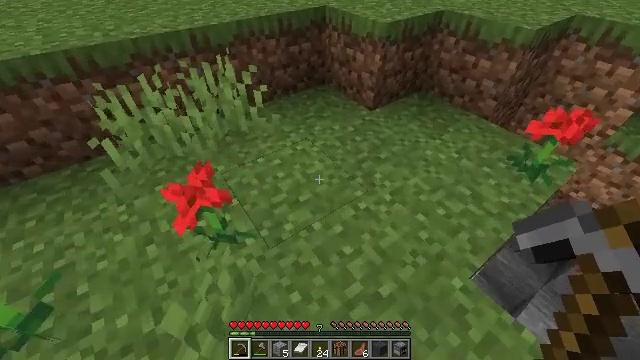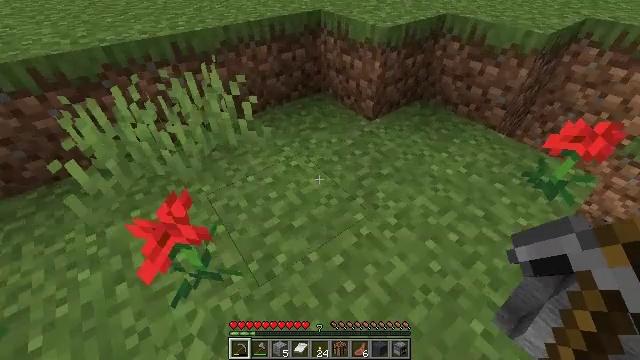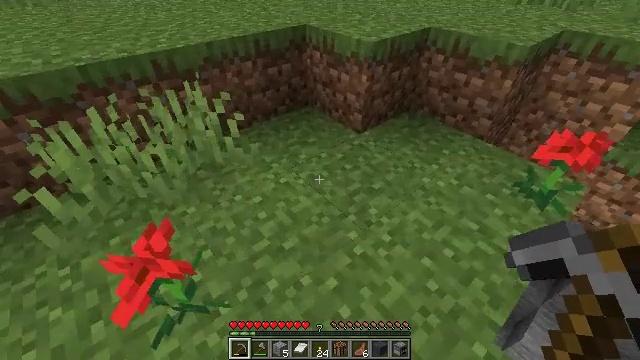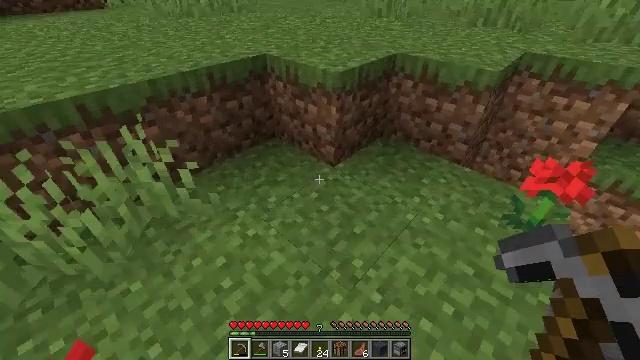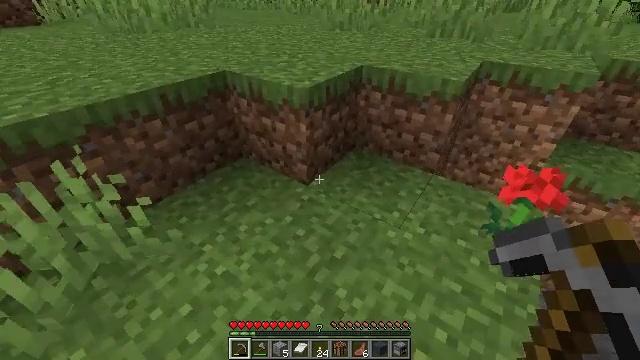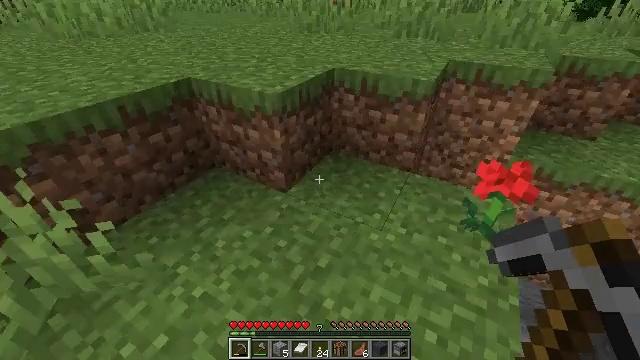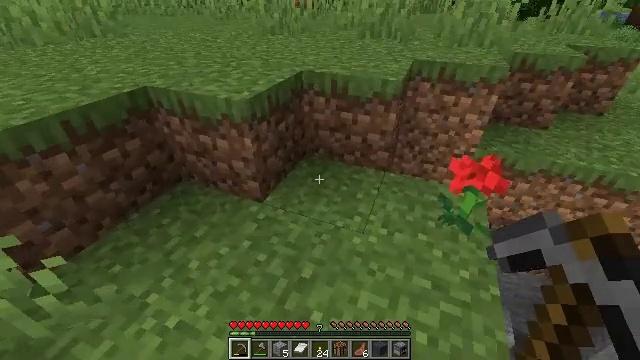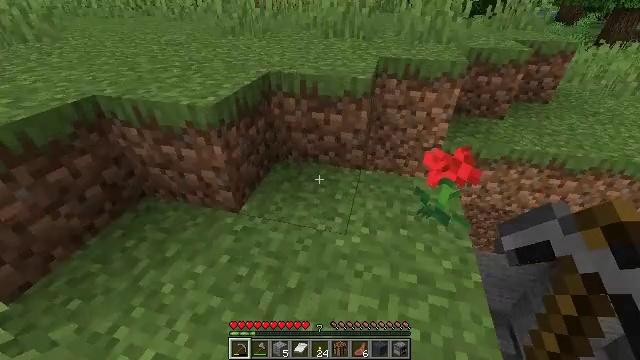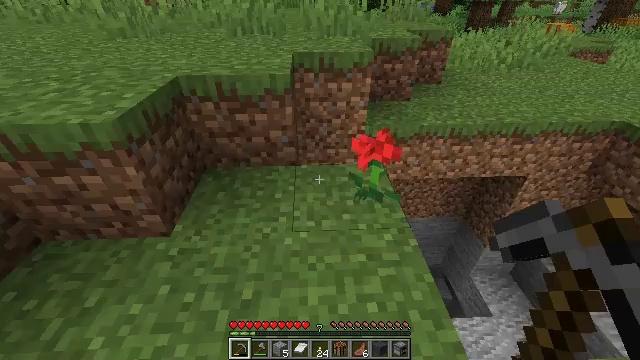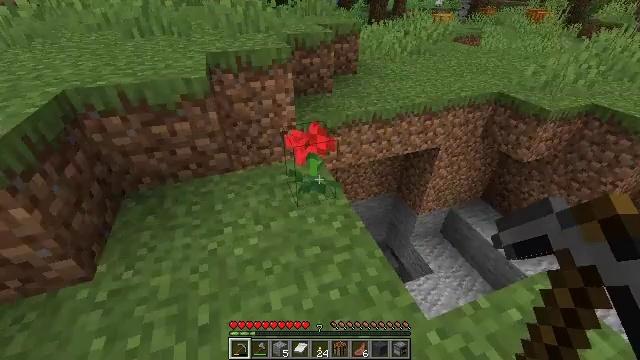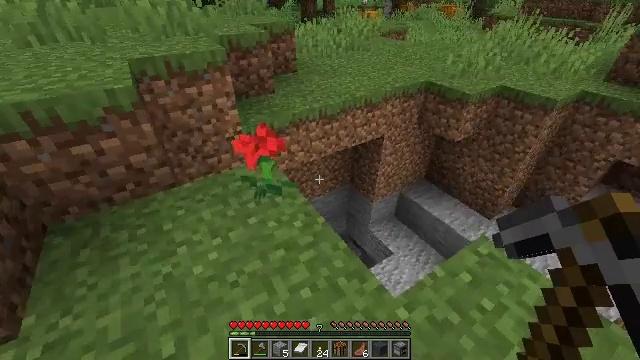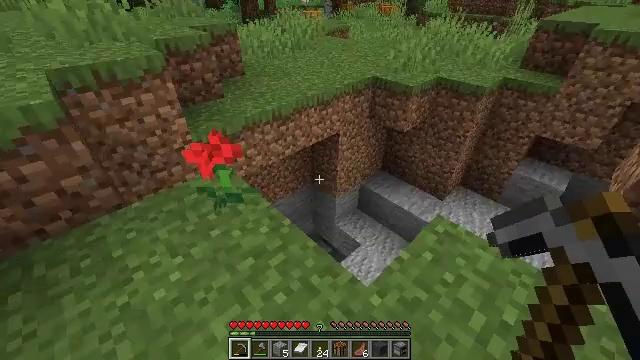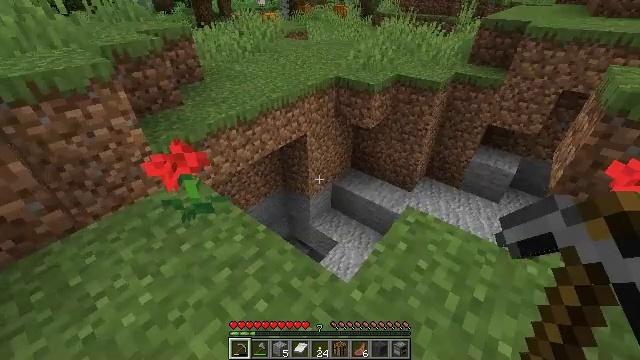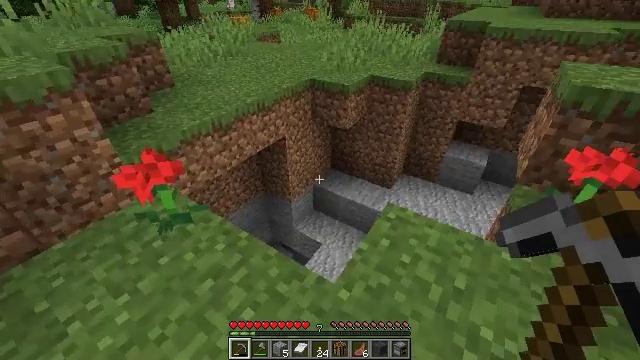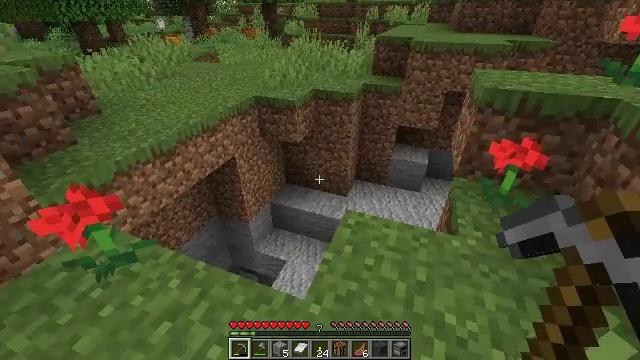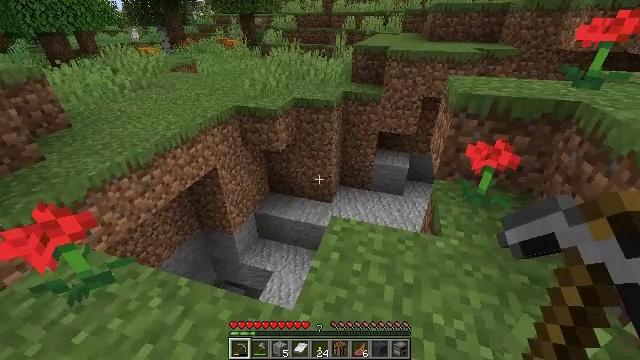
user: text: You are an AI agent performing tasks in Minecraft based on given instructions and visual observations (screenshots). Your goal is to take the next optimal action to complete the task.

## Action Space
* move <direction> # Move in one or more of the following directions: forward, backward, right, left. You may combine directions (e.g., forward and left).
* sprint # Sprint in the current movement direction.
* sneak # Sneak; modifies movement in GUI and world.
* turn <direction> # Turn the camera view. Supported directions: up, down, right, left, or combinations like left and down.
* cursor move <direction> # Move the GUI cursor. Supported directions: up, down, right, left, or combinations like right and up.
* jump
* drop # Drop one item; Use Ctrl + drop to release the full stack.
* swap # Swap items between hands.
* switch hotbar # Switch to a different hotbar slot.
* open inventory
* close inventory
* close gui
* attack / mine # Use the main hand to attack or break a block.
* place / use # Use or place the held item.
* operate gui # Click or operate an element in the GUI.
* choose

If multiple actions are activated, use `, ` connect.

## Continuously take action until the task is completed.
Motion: motion action
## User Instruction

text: Collect the pumpkin by holding left button.
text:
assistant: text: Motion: move forward, turn right and up
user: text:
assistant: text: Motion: move forward, turn right and up
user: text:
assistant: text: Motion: move forward, turn right and up
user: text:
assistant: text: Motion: move forward, turn right and up
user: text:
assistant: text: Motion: turn right
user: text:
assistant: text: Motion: turn right
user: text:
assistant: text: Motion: turn right
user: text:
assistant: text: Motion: turn right
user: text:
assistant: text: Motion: turn right
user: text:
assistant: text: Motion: turn right
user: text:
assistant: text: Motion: turn right
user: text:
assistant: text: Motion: turn right
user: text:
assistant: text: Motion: turn right
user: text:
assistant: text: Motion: turn right and up
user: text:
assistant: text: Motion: turn right and up
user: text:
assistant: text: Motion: turn right and up
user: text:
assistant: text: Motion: no_op
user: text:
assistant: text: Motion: no_op
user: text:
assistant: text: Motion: no_op
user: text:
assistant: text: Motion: no_op
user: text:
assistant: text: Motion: no_op
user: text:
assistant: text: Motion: no_op
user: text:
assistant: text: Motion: no_op
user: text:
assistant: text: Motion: no_op
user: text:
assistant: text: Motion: no_op
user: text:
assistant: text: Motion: no_op
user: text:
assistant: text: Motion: no_op
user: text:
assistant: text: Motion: no_op
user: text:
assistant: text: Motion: no_op
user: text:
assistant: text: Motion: turn left